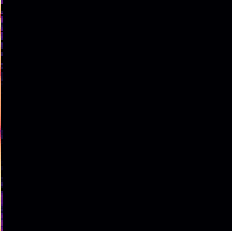
Sound class: Fire crackling